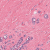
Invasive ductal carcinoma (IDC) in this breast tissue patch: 0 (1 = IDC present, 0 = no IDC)